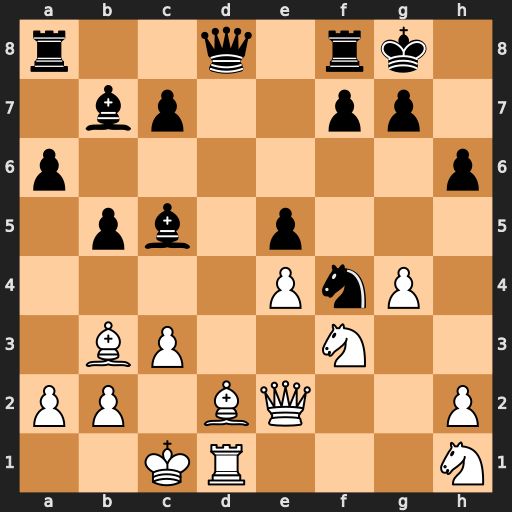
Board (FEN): r2q1rk1/1bp2pp1/p6p/1pb1p3/4PnP1/1BP2N2/PP1BQ2P/2KR3N
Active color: w
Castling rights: -
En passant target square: -
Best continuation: Bxf4 exf4 Rxd8